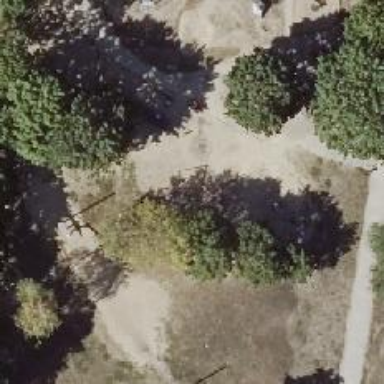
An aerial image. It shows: Playground area for leisure land.